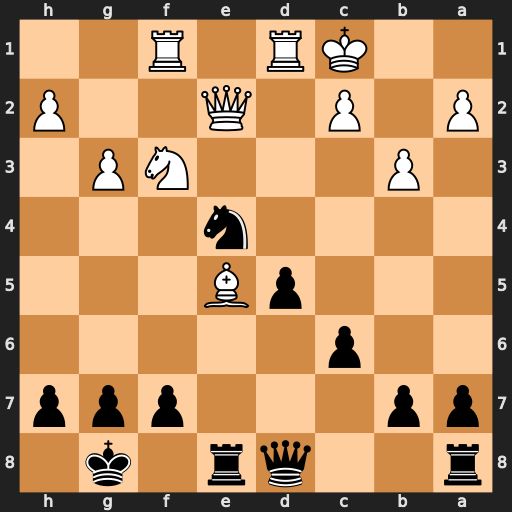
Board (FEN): r2qr1k1/pp3ppp/2p5/3pB3/4n3/1P3NP1/P1P1Q2P/2KR1R2
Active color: b
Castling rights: -
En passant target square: -
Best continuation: Rxe5 Nxe5 Qg5+ Kb2 Qxe5+